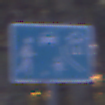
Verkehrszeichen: BeginnVerkehrsberuhigterBereich
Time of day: Night
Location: Outdoor (Suburban)
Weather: PartlyCloudy
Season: NotSpecified
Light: Artificial